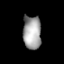
Tissue: lung
Cell type: Myeloid cells
Senescence score: 0.2358
Nuclear area (px): 598
Mean DAPI intensity: 162.07